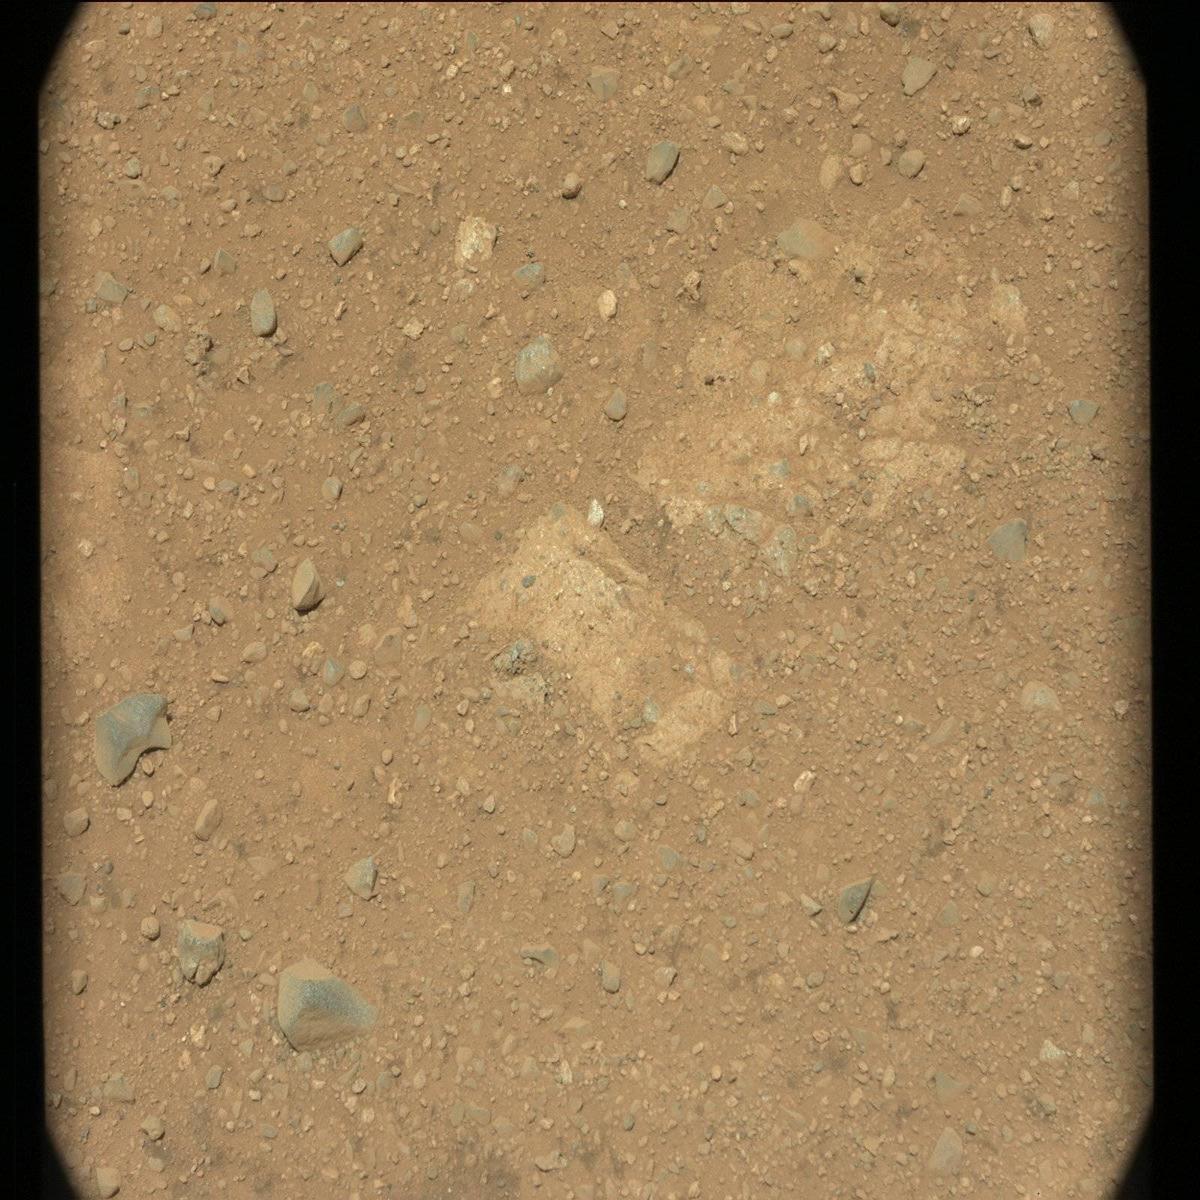
Terrain classes present: Bedrock, Rock, Sand / Soil